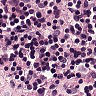
Metastatic tissue present: no